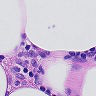
Metastatic tissue present: no